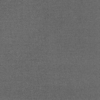
Label: dusty